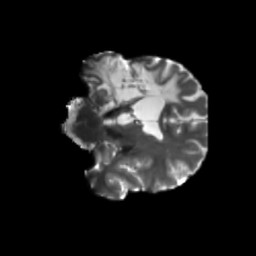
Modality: T2w
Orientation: coronal
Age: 41
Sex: male
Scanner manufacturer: siemens
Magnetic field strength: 3 T
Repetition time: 5.47 s
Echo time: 0.0854 s